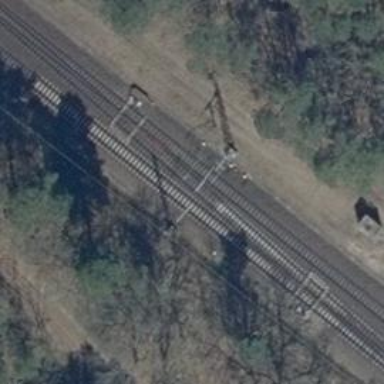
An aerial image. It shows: Railway with electrified contact lines.